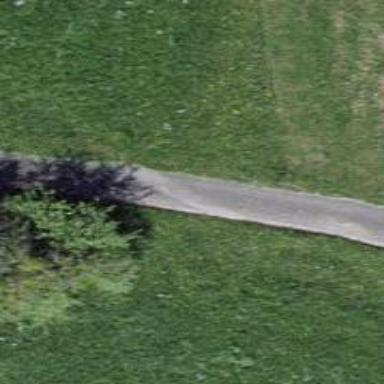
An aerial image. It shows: Well-maintained track road of grade 1.